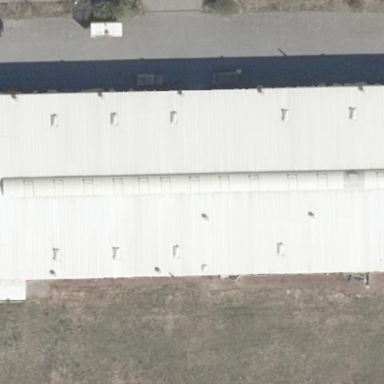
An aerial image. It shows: Commercial building.